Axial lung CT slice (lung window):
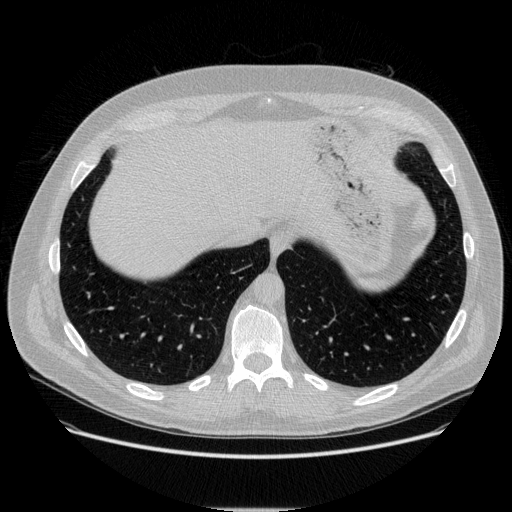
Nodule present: no